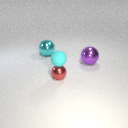
large purple metal sphere to the right of small red metal sphere